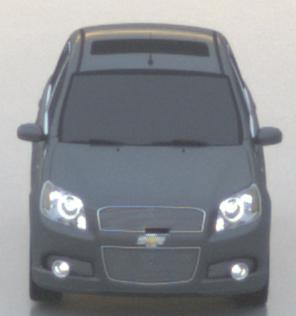
Make: Chevrolet
Model: Aveo 1.2
Detailed model: Aveo
Model produced from: 2008/06
Model produced until: 2011/01
Doors: 3
Color: gray
Road condition: wet road
Daytime: sunrise or sunset
Contrast: low contrast